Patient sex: F
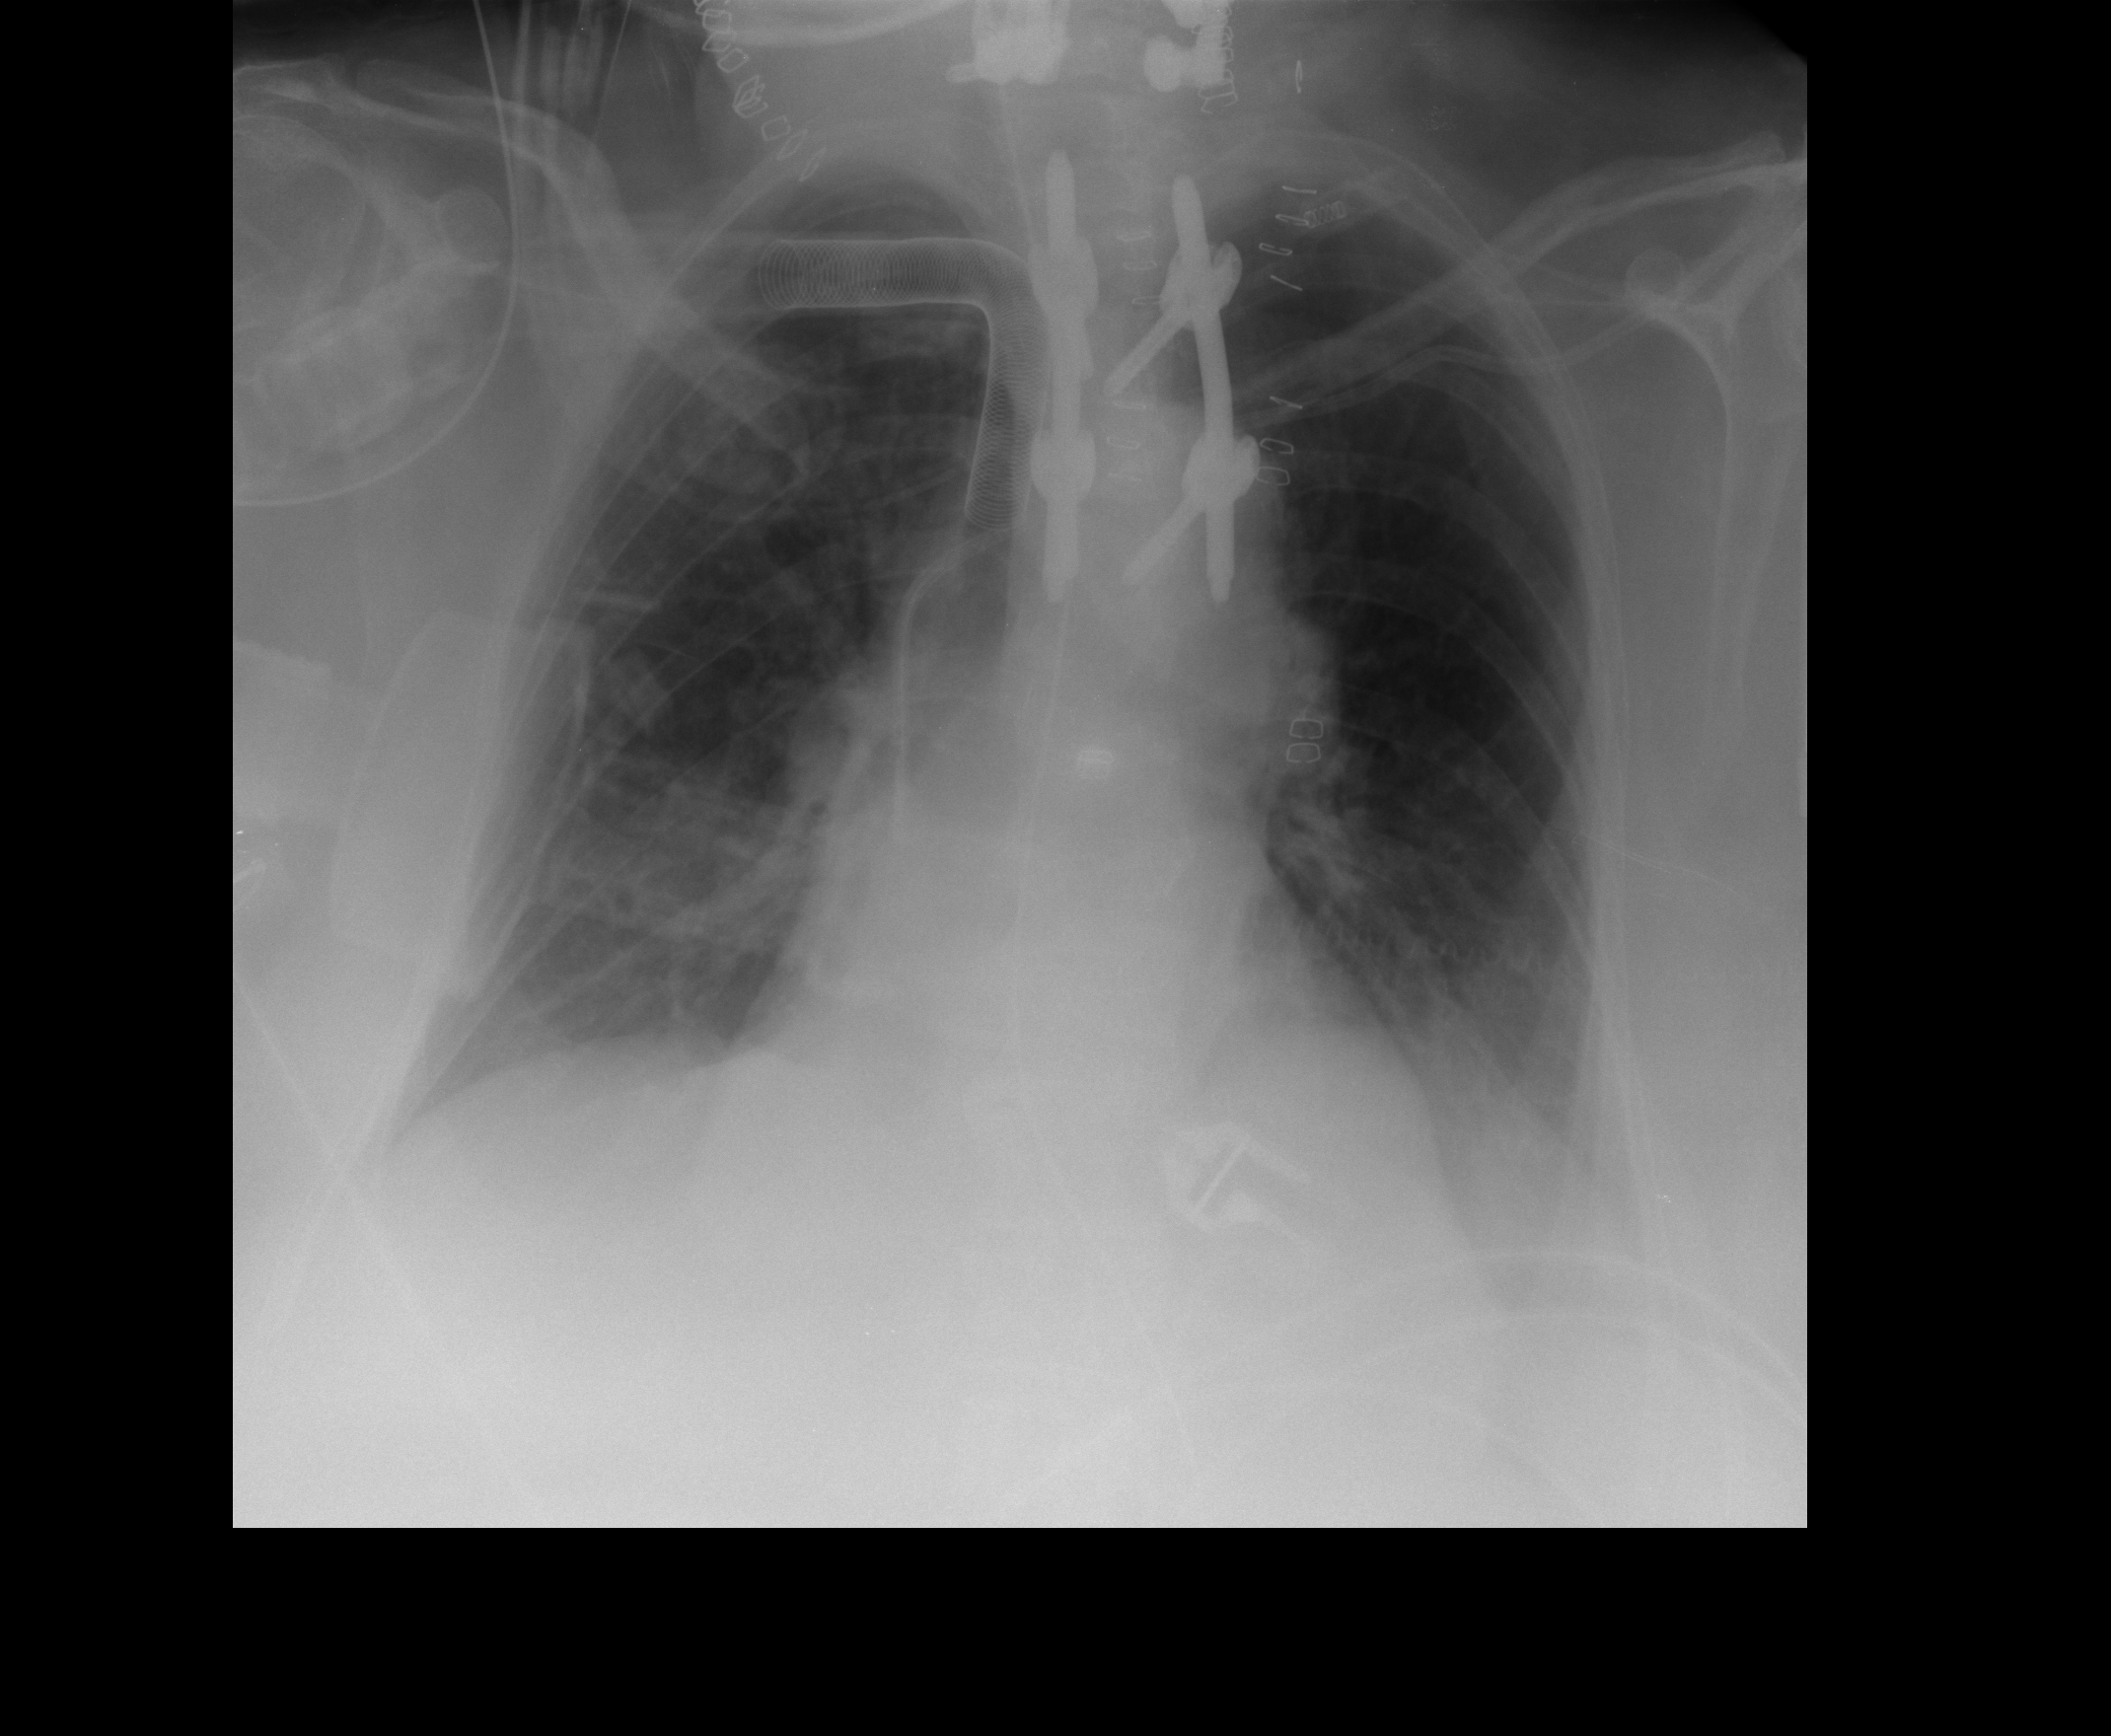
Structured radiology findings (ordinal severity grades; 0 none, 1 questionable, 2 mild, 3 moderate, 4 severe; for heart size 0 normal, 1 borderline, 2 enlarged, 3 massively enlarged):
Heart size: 0
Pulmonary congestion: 1
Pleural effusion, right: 1
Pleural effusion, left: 1
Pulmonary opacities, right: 1
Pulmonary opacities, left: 0
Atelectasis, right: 2
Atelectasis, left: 0